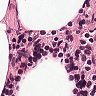
Metastatic tissue present: no